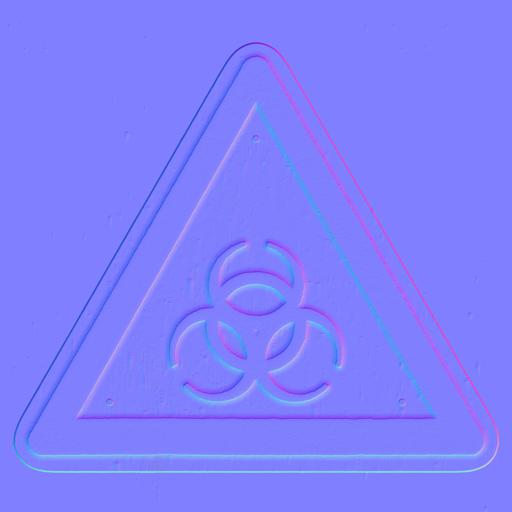
apocalypse biology danger genetic rust sign warning yellow